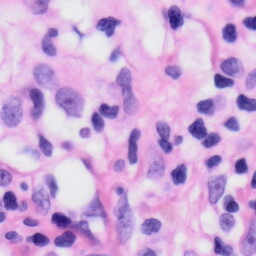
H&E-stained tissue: Skin